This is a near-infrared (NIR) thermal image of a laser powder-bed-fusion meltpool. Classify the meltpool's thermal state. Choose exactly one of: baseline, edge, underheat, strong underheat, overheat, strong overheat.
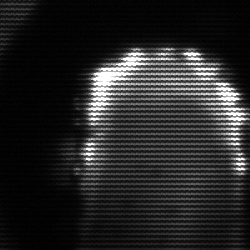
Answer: baseline